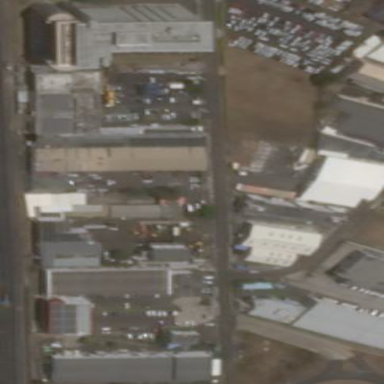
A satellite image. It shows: Commercial building.